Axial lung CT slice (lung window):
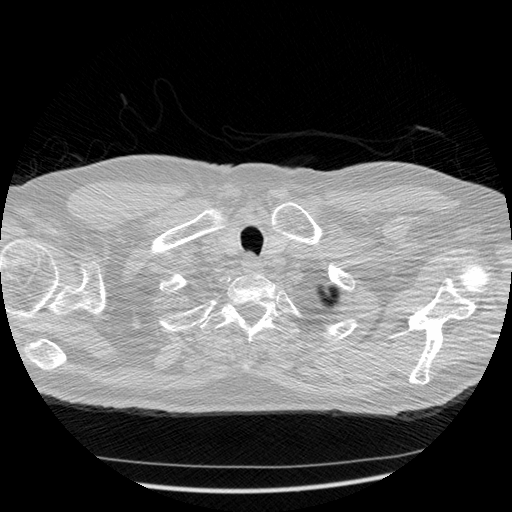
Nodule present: no